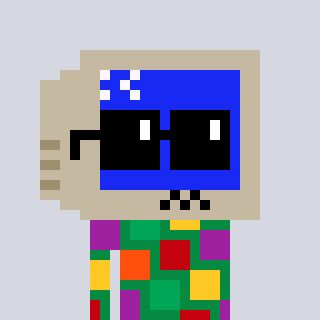
a pixel art character with square black sunglasses, a old monitor-shaped head and a green-colored body on a cool background